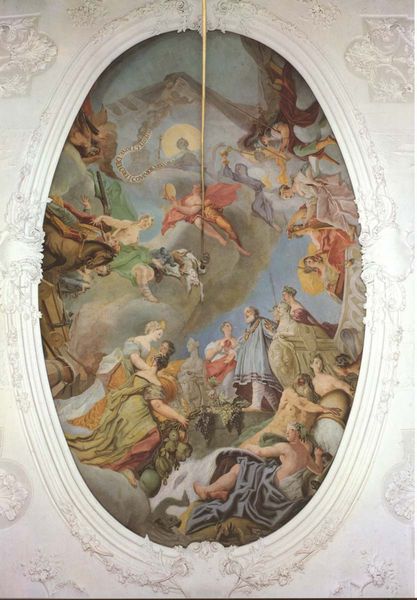
Titel: Deckenfresken des Landhaussaals in Innsbruck
Künstler: Cosmas Damian Asam
Standort: Innsbruck, Landhaussaal (EU - AUT)
Schlagwörter: blau, gott, gruppe, himmel, mann, wolken, frauen, gelb, grün, menschen, braun, hell, kleider, männer, weiss, rot, schloss, ornament, versammlung, bart, feier, bild, porträt, gewand, decke, oval, pferd, engel, figuren, spielen, stuck, schweben, heiligenschein, deckengemälde, fresko, glorie, deckenfresko, donatello, braun#, frekso